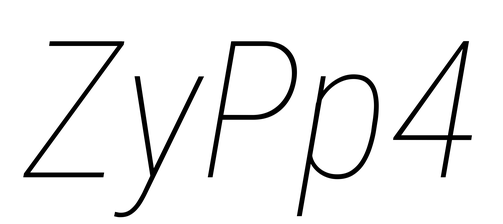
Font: Roboto-Italic_Condensed_Thin_Italic